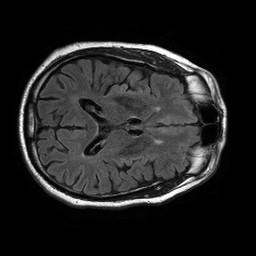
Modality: FLAIR
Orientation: axial
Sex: male
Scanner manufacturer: philips
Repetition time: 11 s
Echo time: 0.125 s